Chest X-ray:
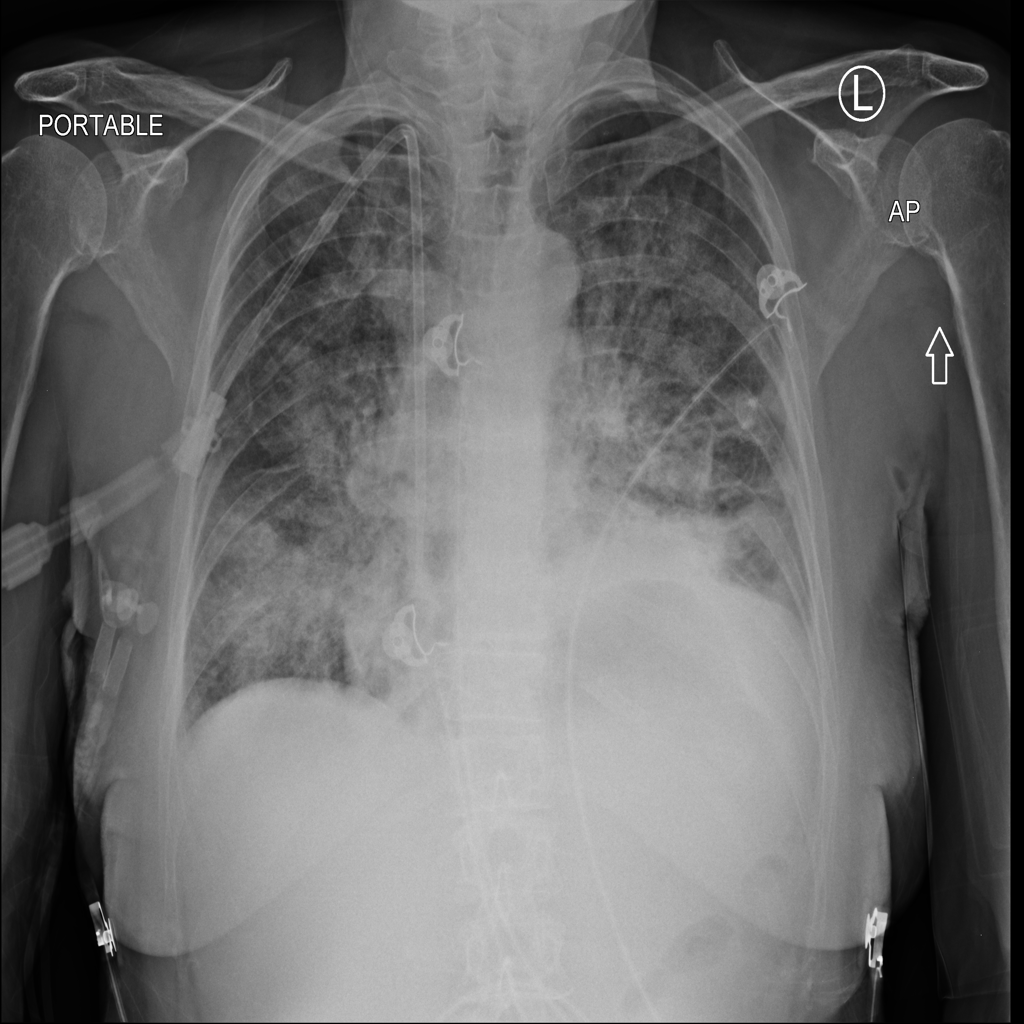
Findings: Consolidation, Diffuse Nodule, Effusion
No abnormal finding: no